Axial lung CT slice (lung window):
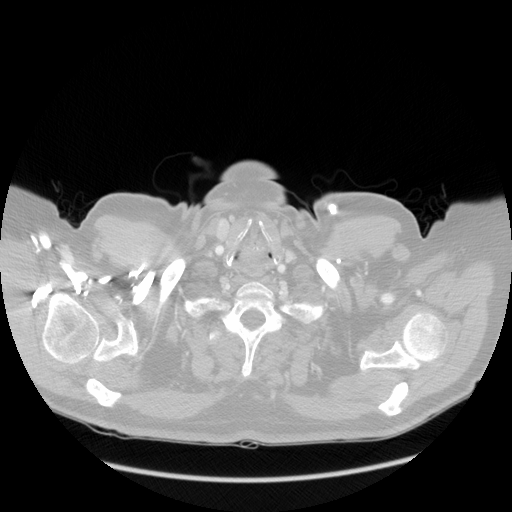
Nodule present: no